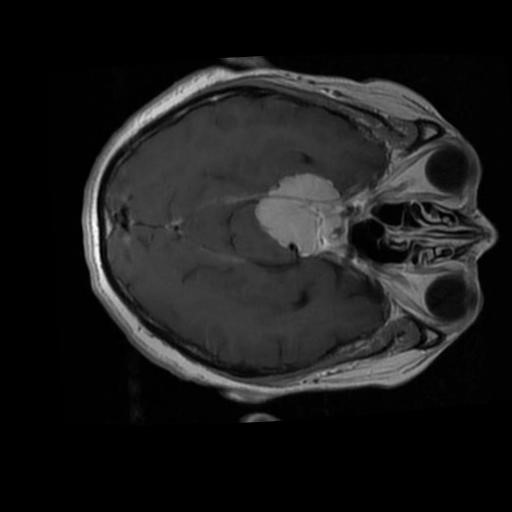
Label: brain_menin